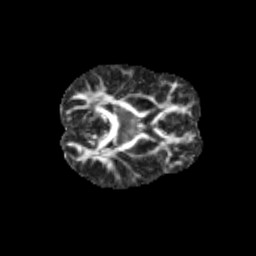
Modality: FA
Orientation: axial
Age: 12
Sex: male
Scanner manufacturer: siemens
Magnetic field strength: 3 T
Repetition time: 3.8 s
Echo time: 0.07 s